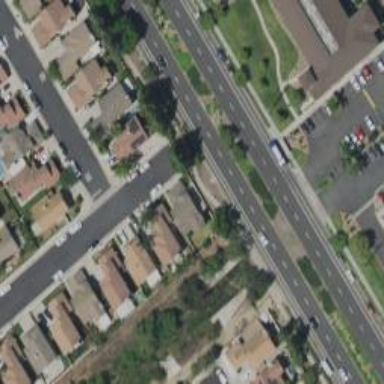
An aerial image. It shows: Residential road.